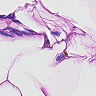
Metastatic tissue present: no